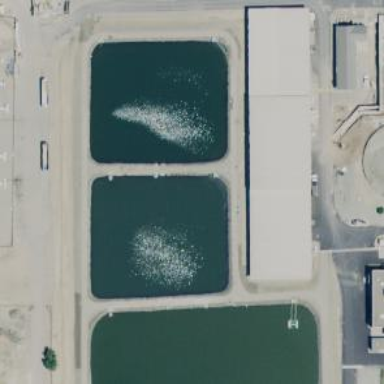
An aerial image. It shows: Body of wastewater.